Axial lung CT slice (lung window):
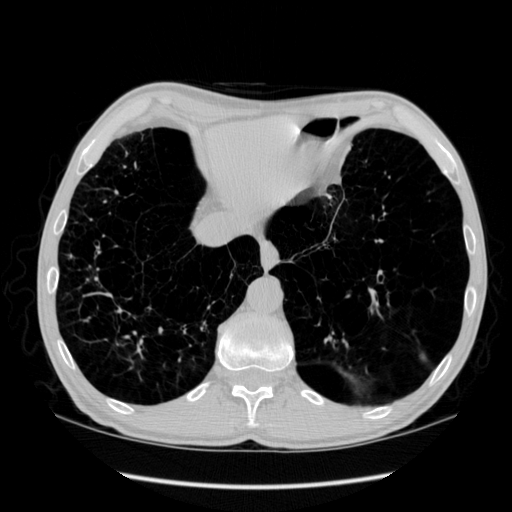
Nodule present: no